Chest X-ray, PA view. Patient: 51 years old, sex F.
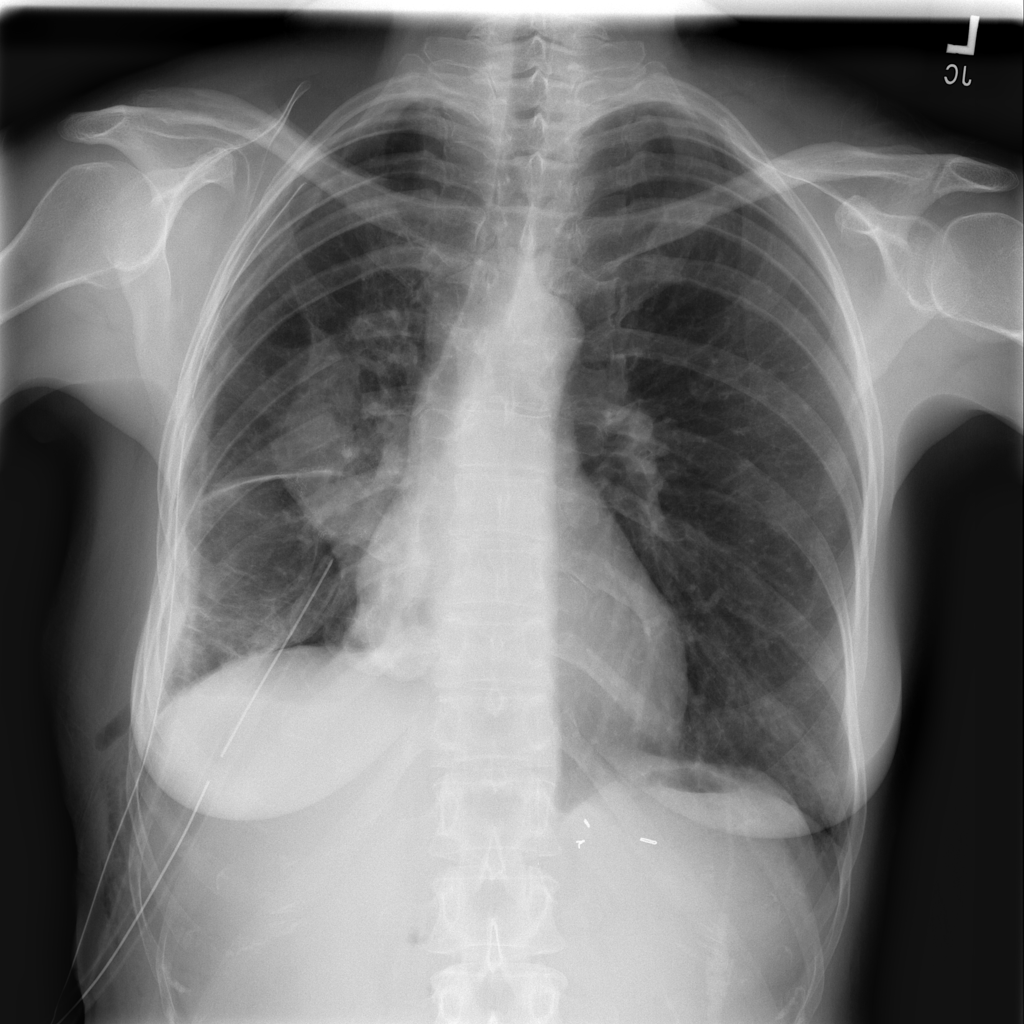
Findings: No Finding